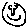
Label: smiley face